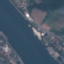
Label: River